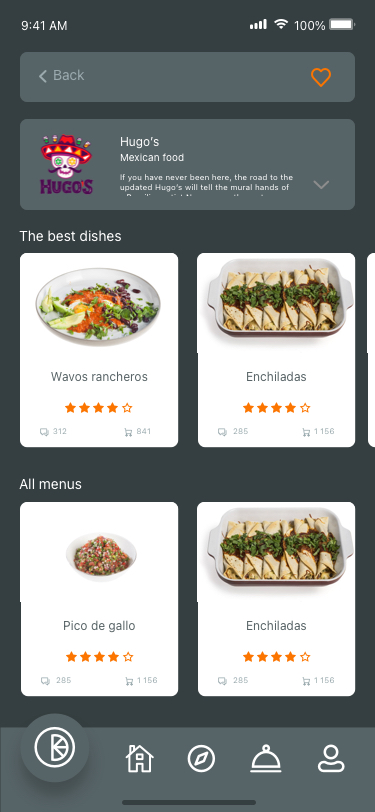
Text in this UI design:
Back
Hugo’s
Mexican food
If you have never been here, the road to the updated Hugo’s will tell the mural hands of …Brazilian artist Nunca near the metro station "Kontraktova Ploscha".
The best dishes
Wavos rancheros
841
312
Enchiladas
1 156
285
All menus
Pico de gallo
1 156
285
Enchiladas
1 156
285
100%
9:41 AM